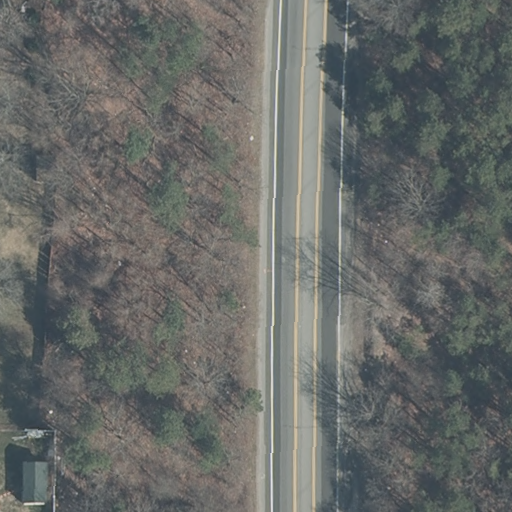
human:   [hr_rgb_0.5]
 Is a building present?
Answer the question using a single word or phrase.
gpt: yes

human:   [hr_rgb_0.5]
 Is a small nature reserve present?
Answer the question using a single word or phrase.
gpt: no

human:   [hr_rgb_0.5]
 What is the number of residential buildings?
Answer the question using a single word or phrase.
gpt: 0

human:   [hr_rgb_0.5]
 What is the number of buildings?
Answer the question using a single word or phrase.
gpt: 1

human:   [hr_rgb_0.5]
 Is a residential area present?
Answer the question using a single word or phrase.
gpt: yes

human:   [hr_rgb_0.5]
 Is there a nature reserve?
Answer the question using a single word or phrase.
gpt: yes

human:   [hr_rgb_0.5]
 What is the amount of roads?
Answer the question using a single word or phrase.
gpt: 1

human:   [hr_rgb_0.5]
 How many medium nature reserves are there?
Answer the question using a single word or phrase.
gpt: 0

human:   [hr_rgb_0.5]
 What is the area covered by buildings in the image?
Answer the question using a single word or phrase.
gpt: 24m2

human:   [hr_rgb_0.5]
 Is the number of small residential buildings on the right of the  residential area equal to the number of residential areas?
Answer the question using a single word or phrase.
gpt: no

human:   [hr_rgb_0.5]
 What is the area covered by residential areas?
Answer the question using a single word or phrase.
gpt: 9196m2

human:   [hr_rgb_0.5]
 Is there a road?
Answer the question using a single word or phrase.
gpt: yes

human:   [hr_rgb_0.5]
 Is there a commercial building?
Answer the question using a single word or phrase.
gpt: no

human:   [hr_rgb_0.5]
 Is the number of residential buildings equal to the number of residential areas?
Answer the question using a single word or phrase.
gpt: no

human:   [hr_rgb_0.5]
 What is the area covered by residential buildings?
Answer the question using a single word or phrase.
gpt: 0m2

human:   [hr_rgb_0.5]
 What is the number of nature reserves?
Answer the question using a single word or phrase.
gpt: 1

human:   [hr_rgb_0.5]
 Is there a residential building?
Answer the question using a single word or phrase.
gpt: no

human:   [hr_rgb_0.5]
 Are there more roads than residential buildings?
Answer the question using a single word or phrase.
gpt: yes

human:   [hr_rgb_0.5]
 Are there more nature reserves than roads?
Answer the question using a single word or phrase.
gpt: no

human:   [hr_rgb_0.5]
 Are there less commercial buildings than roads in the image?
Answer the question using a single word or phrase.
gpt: yes

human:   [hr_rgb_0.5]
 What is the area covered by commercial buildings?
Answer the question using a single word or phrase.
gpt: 0m2

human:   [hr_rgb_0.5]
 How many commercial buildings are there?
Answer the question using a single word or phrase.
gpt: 0

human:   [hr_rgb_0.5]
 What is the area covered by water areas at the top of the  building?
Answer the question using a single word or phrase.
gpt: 0m2

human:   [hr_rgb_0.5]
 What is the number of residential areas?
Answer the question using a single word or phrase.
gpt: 1

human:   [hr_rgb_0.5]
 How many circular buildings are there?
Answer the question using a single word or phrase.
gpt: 0

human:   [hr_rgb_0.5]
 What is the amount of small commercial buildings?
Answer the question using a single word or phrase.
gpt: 0

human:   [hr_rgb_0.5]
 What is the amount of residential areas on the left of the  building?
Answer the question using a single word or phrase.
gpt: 1

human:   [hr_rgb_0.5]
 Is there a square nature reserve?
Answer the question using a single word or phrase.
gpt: no

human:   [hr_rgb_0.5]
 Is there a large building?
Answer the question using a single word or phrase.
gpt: no

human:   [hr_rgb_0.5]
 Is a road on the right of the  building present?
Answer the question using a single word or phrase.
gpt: yes

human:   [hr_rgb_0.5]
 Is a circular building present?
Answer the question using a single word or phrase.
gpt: no

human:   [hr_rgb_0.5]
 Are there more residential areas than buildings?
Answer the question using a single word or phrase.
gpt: no

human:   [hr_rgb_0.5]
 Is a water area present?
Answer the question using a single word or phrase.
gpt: no

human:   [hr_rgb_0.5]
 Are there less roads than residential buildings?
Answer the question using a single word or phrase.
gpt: no

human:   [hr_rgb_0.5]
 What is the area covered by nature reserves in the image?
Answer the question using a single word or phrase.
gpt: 10614m2

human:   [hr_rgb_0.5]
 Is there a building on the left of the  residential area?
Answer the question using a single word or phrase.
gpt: no

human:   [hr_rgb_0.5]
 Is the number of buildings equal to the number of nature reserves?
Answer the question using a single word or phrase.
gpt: yes

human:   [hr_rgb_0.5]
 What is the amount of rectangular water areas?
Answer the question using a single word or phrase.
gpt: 0

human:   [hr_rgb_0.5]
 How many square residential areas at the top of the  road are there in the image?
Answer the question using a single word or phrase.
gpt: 0

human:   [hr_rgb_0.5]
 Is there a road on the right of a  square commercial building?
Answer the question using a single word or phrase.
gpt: no

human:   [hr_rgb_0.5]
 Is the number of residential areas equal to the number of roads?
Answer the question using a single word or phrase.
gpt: yes

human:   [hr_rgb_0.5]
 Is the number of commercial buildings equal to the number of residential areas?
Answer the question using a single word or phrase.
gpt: no

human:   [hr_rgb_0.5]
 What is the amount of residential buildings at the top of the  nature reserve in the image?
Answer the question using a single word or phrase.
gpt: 0

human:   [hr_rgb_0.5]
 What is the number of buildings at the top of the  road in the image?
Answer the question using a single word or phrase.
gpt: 1

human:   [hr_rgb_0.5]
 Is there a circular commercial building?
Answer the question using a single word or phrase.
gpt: no

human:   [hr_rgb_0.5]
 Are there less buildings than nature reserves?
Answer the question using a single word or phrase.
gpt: no

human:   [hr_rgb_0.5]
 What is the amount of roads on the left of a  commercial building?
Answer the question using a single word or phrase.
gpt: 0

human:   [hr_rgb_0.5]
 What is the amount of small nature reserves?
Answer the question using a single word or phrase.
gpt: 0

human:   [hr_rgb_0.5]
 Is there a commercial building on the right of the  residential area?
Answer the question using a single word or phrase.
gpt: no

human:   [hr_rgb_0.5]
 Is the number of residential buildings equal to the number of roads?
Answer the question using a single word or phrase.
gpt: no

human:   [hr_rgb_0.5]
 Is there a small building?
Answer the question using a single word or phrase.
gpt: yes

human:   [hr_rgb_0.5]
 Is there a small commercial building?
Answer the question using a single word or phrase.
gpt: no

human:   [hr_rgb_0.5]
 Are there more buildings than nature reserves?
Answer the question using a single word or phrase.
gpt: no

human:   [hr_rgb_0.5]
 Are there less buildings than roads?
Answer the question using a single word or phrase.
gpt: no

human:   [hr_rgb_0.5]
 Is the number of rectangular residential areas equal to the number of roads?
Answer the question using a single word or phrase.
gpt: no

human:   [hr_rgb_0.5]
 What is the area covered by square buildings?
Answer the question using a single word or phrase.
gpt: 0m2

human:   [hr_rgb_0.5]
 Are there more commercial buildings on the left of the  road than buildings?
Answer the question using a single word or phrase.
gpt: no

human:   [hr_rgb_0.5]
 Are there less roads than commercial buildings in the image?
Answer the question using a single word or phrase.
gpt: no

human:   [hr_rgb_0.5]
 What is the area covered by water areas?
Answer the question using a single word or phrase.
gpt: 0m2

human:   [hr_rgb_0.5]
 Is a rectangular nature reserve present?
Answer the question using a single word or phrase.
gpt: yes

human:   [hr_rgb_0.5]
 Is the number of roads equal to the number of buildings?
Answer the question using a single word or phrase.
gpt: yes

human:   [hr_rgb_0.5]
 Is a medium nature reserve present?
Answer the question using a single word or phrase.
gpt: no

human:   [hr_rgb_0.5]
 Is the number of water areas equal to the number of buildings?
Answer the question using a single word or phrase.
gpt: no

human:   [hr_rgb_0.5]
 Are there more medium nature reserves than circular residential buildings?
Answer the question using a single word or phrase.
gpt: no